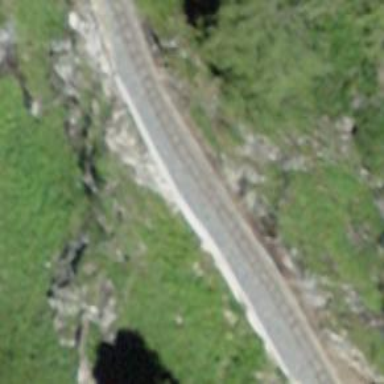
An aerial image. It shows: Disused railway.